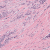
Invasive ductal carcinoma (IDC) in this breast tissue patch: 1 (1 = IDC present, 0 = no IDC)